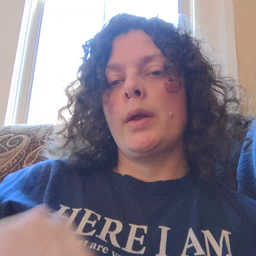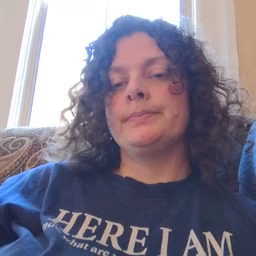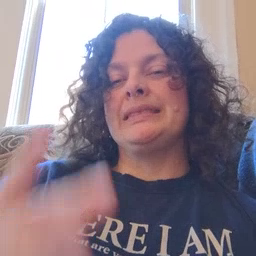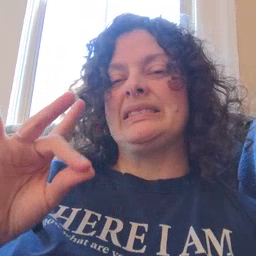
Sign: sticky